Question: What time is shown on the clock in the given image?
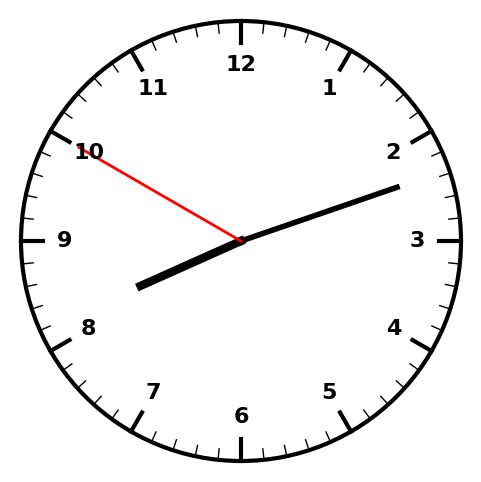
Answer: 08:11:50